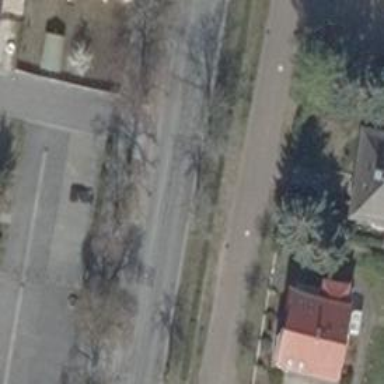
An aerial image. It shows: Primary road with asphalt surface.